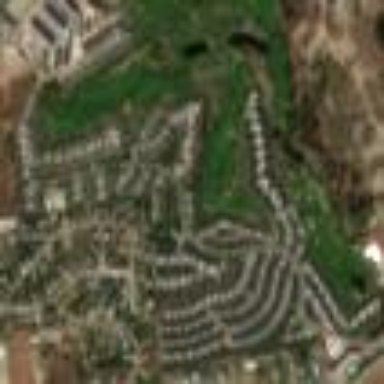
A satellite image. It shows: Gated residential area.